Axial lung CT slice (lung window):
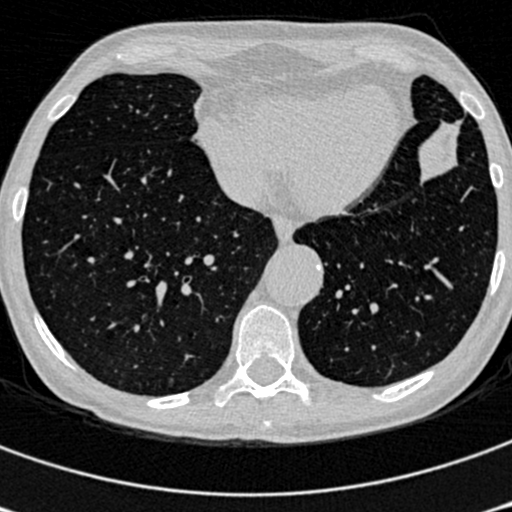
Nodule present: no